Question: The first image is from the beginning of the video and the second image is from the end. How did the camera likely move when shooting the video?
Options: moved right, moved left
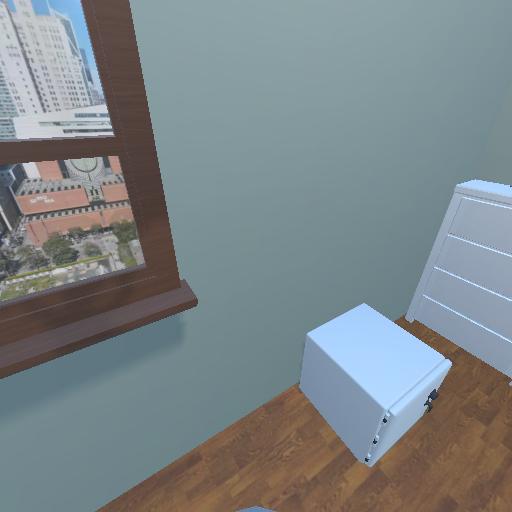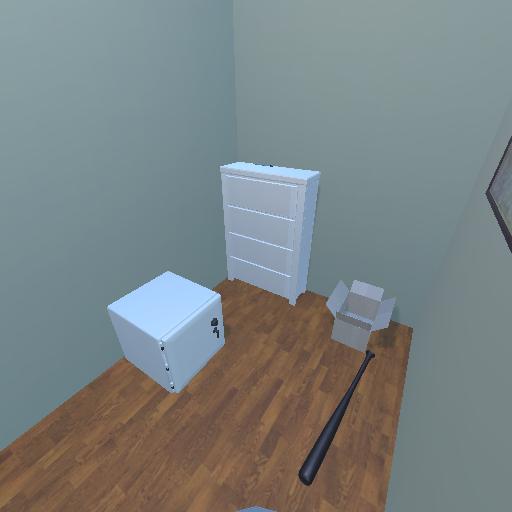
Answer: moved right